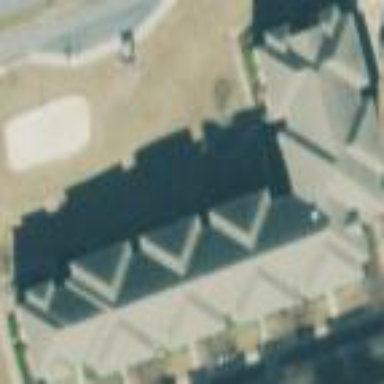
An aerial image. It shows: Beige apartment building with hipped roof made of grey roof tiles.